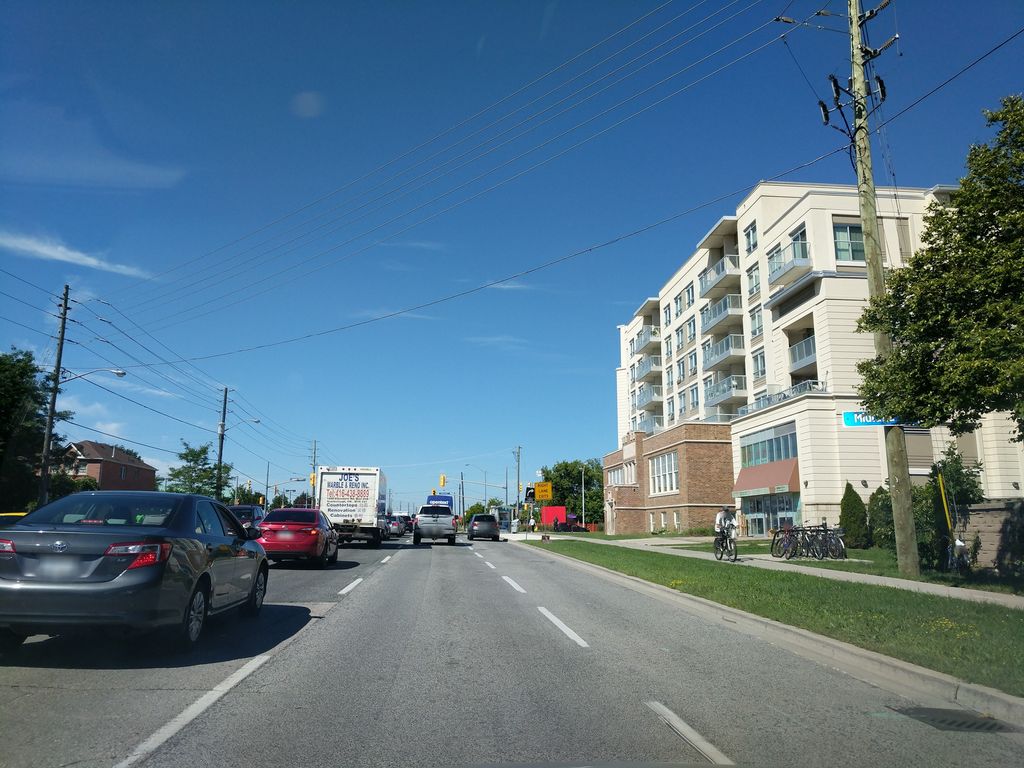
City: toronto